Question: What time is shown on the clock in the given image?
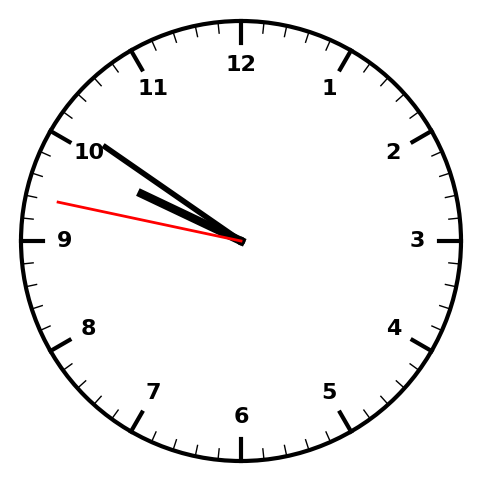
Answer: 09:50:47